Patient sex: M
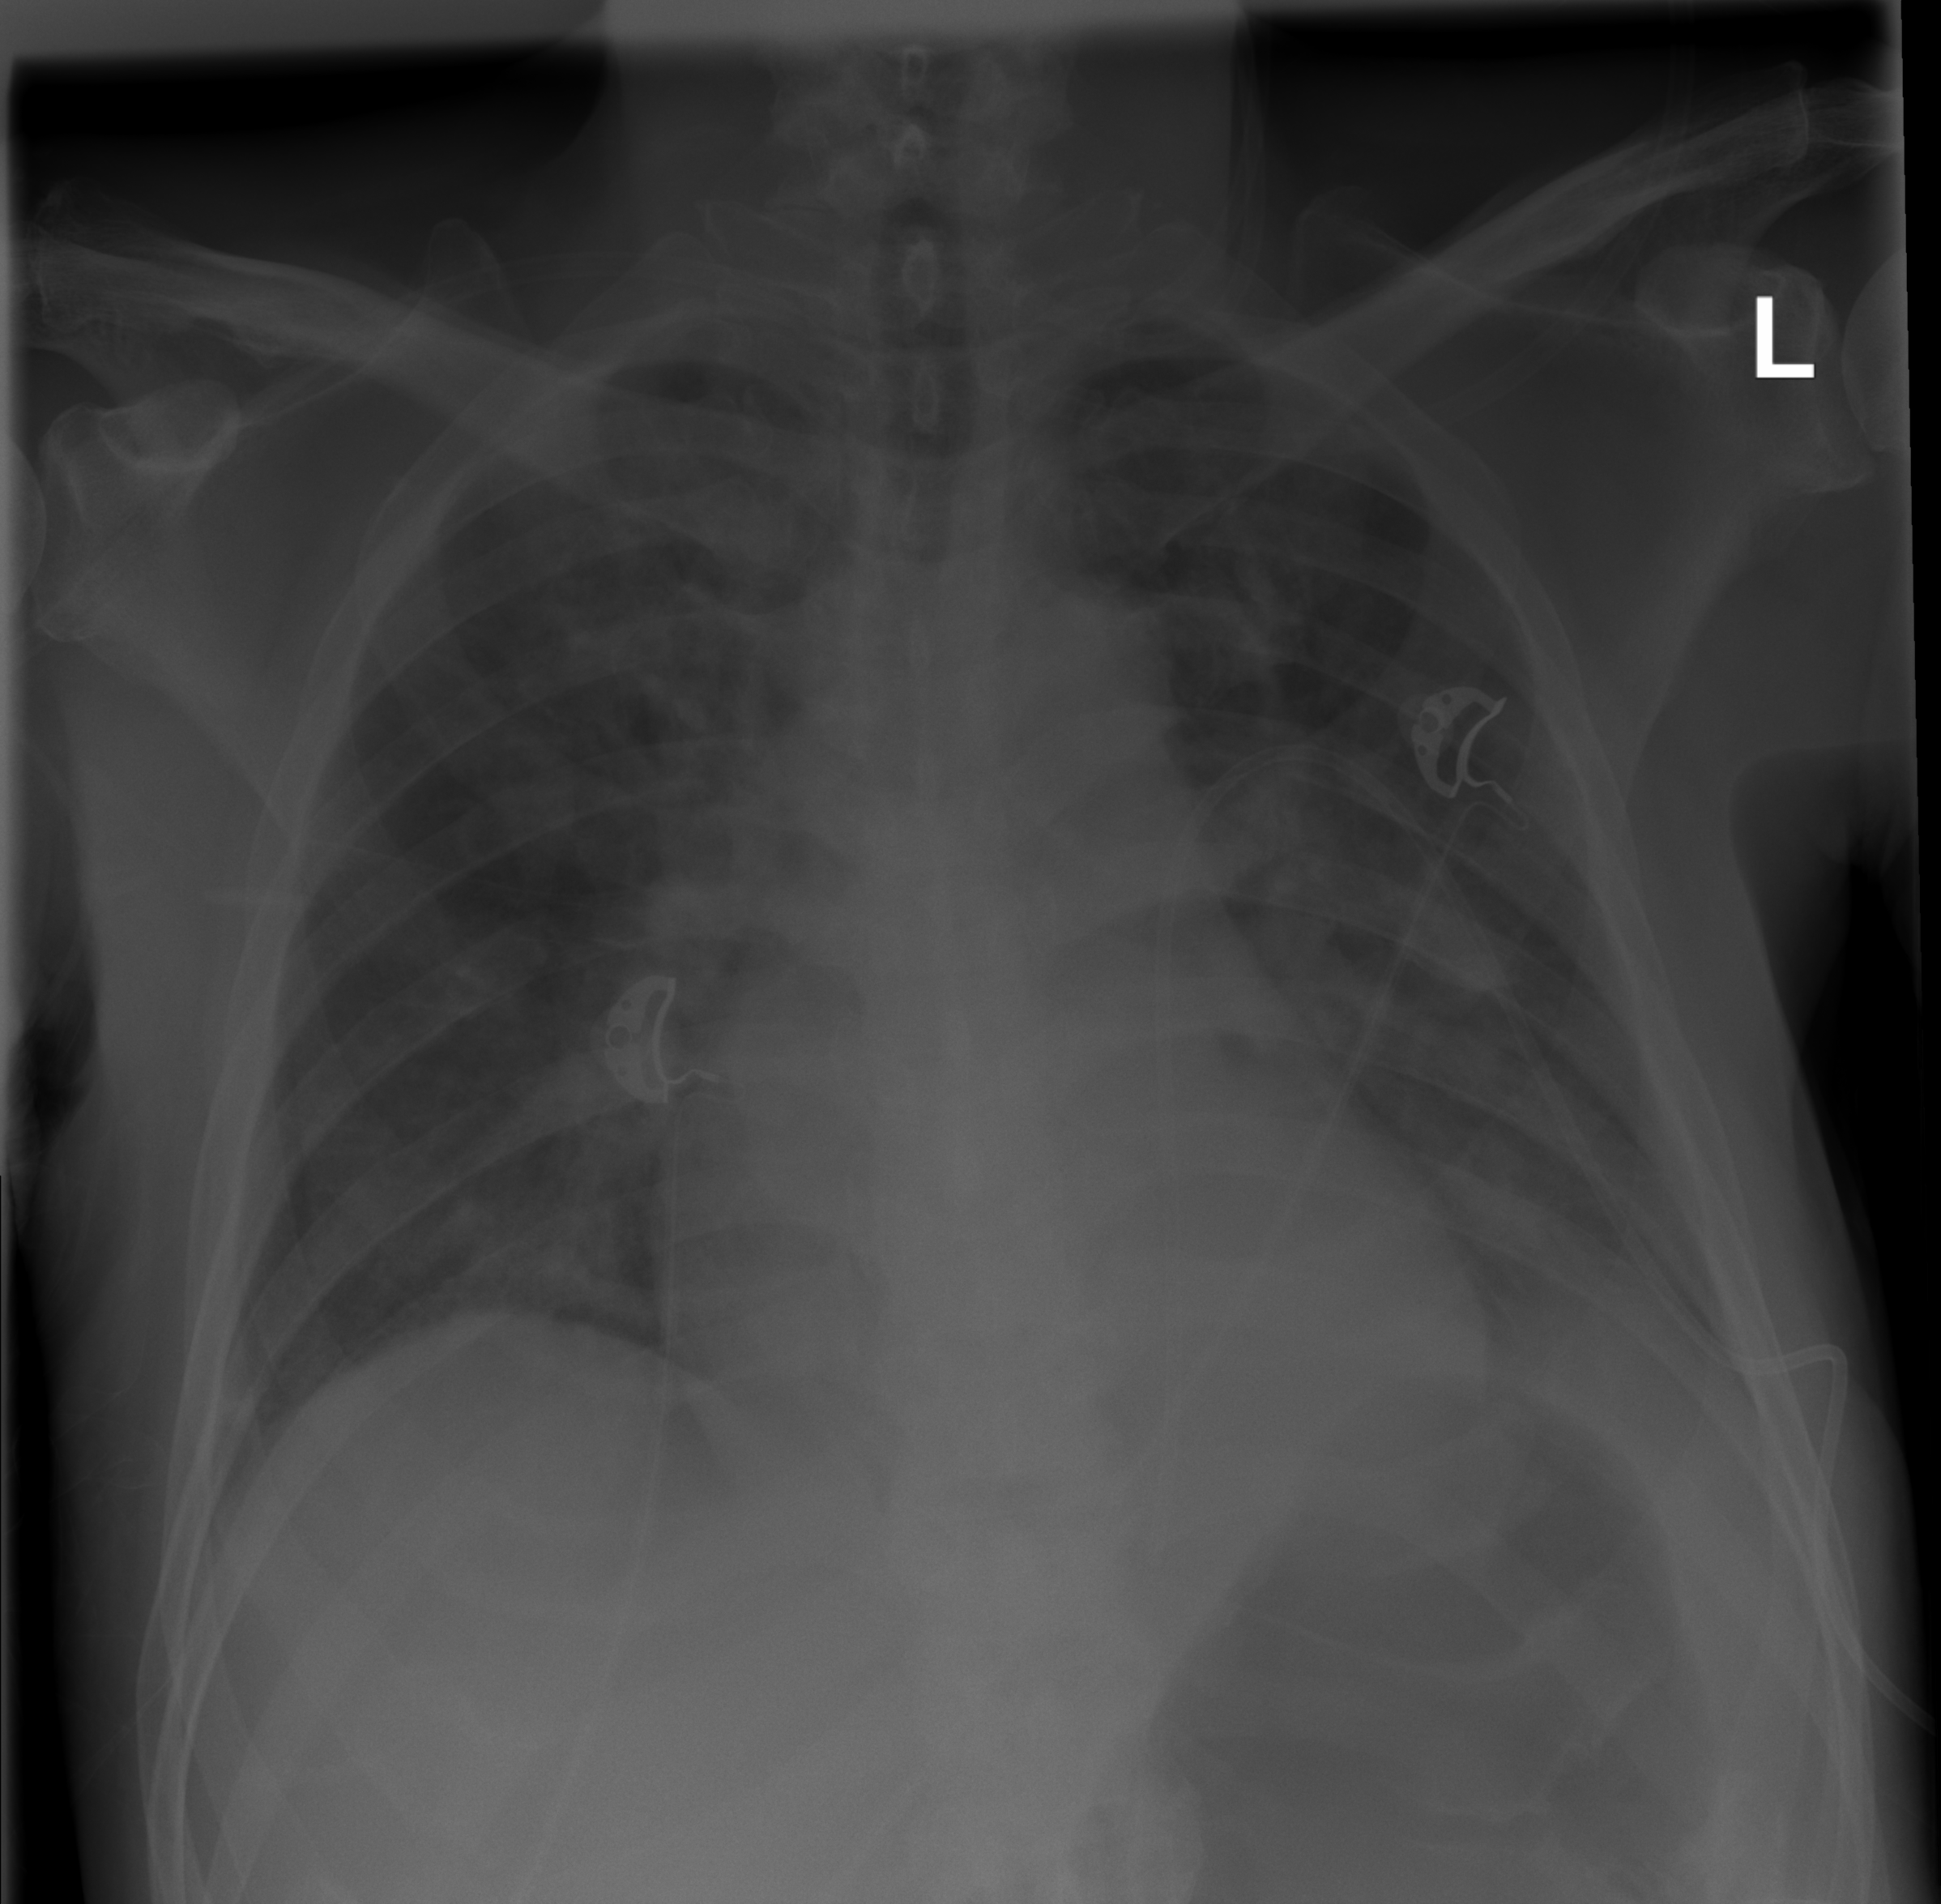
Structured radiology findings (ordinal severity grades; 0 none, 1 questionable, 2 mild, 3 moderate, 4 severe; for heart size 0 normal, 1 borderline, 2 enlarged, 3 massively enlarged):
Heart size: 0
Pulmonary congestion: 3
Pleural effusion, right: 2
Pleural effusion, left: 2
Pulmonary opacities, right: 2
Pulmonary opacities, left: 3
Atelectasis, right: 2
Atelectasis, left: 2